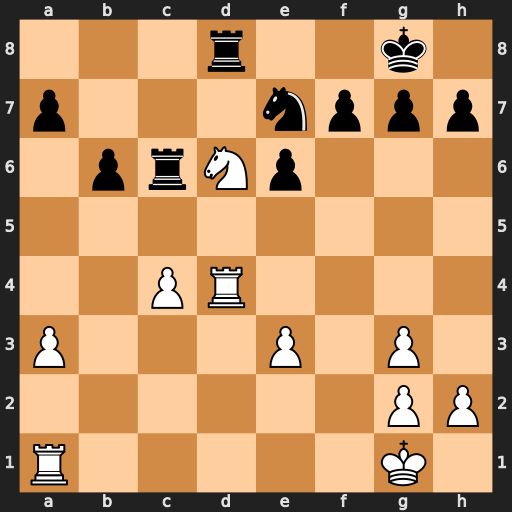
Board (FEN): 3r2k1/p3nppp/1prNp3/8/2PR4/P3P1P1/6PP/R5K1
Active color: w
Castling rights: -
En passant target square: -
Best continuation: Nf5 Rxd4 Nxe7+ Kf8 Nxc6